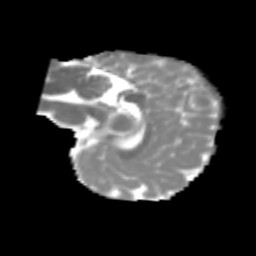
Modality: MD
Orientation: sagittal
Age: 6
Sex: male
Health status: healthy